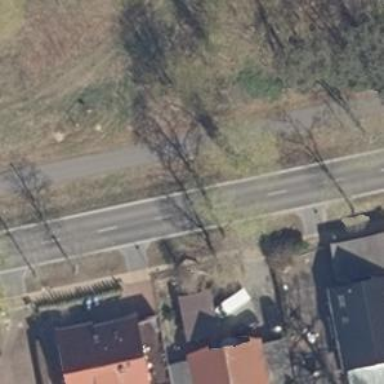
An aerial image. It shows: Asphalt path.